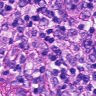
Metastatic tissue present: no